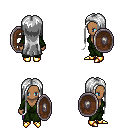
a pixel art fantasy rpg character, female body template, human, dark skin, green robe, magenta pants, white extra-long hairstyle, gold boots, shield, four views (front, back, left, right), 2x2 character sprite sheet, small pixel art, hard edges, no anti-aliasing